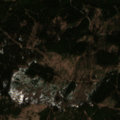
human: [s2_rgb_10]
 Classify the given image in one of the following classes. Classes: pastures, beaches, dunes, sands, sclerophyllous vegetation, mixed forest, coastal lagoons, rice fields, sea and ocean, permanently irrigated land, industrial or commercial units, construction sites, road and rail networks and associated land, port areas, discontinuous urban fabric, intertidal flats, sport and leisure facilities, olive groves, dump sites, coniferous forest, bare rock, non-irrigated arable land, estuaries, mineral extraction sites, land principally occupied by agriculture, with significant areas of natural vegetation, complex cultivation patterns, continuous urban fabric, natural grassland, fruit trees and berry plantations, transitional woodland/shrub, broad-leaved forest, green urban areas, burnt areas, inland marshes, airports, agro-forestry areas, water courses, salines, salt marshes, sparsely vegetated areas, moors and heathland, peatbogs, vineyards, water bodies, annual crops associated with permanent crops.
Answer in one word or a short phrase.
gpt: coniferous forest, transitional woodland/shrub